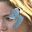
Label: 3